Question: This program accepts a finite amount of integers and outputs them using a macro provided by va_arg. (stdargs)
'''
#include <stdlib.h>
#include <stdarg.h>
#include <stdio.h>
void main()
{
foo(5,3,4);
}
void foo(int i,...){
va_list argp;
va_start(argp,i);
int p;
while ((p = va_arg(argp,int))!= NULL)printf("%d",p);
va_end(argp);
}
'''
However although no compiltation/syntax errors arise I do not get the output I want. I get this running on bash:

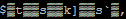
Answer: You need to pass an explicit last value and stop on that, because 'va_arg' is not able to detect the end of the arguments.
'''
#include <stdarg.h>
#include <stdio.h>
void foo(int i, ...) {
va_list argp;
va_start(argp, i);
do {
printf("%d
", i);
} while ((i = va_arg(argp, int)) != -1);
va_end(argp);
}
int main() {
foo(5, 3, 4, -1);
return 0;
}
'''
Output:
'''
5
3
4
'''